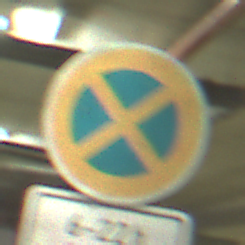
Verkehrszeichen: AbsolutesHalteverbot
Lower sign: ZeitangabenMitBeschraenkungAufWochentage4
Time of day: NotSpecified
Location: Indoor (Special)
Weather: NotSpecified
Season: NotSpecified
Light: Artificial